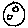
Label: moon